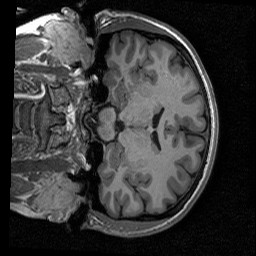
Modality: T1w
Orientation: coronal
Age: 32
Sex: female
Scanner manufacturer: siemens
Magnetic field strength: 3 T
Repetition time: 2.53 s
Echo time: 0.00267 s